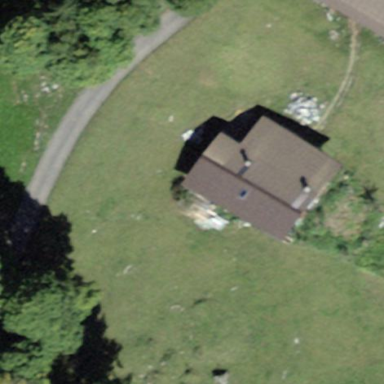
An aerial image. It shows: Cabin.